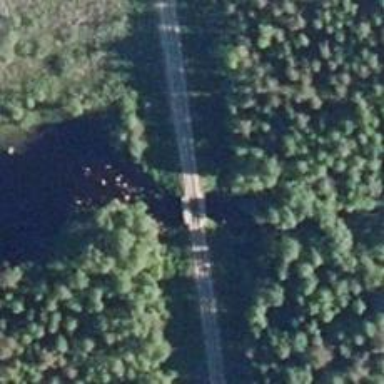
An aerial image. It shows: Bridge over railway line.